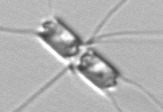
Label: Chaetoceros_didymus